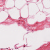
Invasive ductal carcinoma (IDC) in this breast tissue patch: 0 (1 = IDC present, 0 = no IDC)